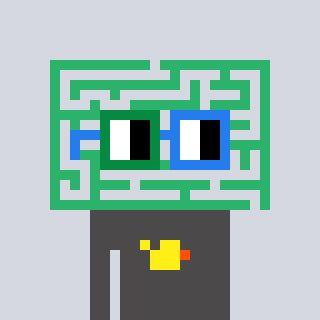
a pixel art character with square green and blue glasses, a maze-shaped head and a grayscale-colored body on a cool background